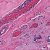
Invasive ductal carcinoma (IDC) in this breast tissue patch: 1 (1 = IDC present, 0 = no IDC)